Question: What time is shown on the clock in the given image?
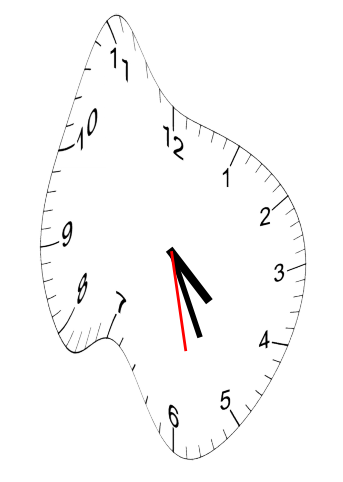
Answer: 04:25:28